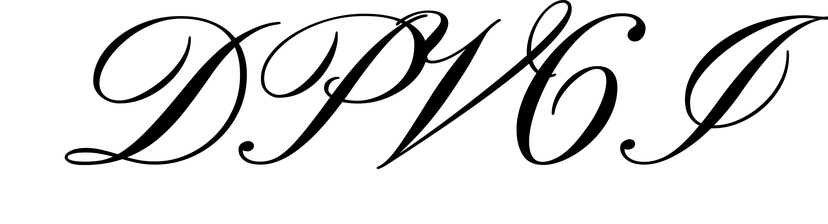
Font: PinyonScript-Regular